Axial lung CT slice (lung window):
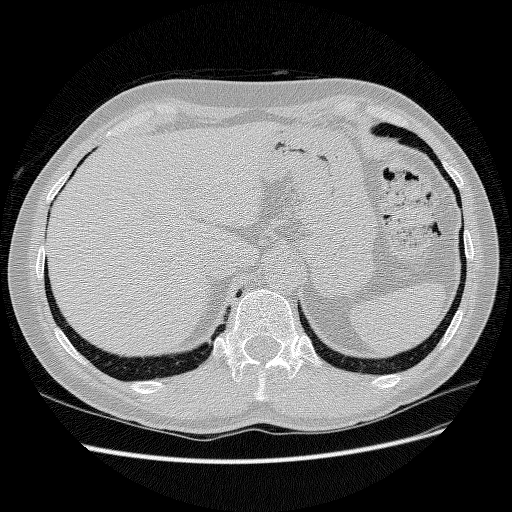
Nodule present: no